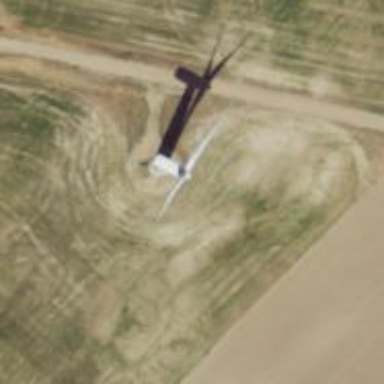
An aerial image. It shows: Wind generator in the form of horizontal axis wind turbine.